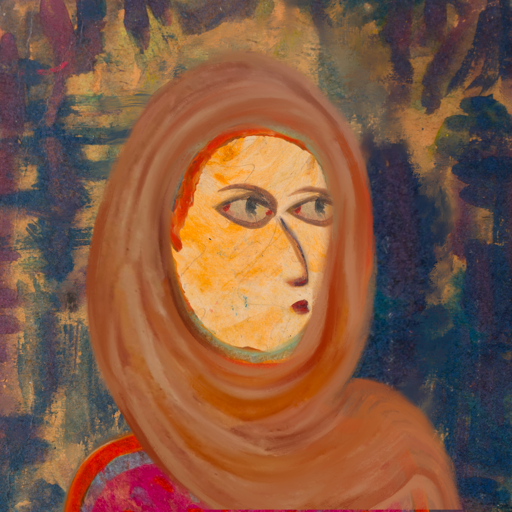
Background: InTheSun, Head And Neck Side: Experience, Face Side: GypsyMother, Bust: Sisters, Hair Side: Sisters, Head Accessory: Pious_Lady_Scarf, Second Necklace: Blank, Necklace: Blank, Baby: Blank